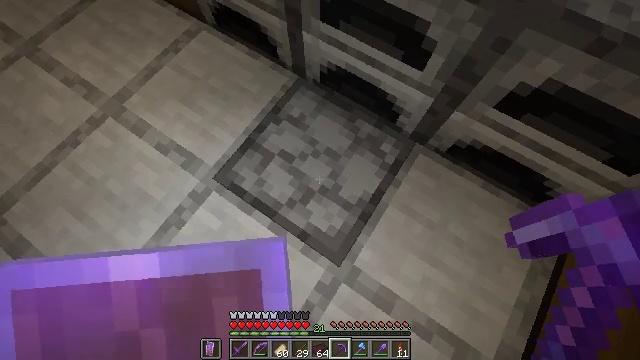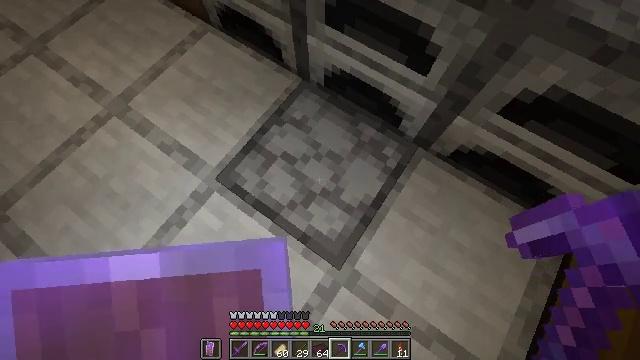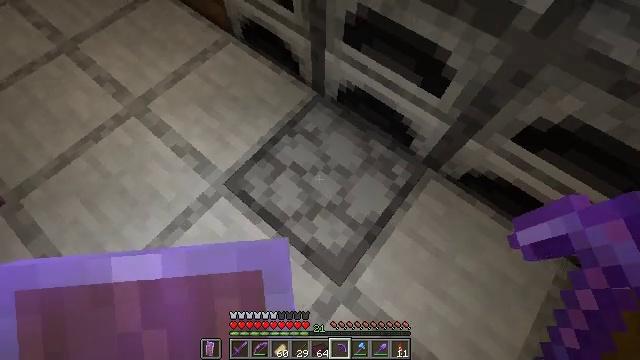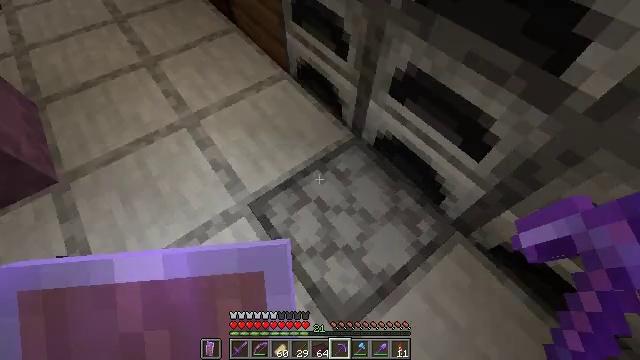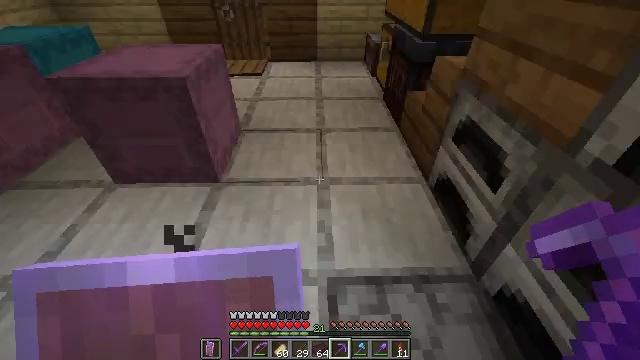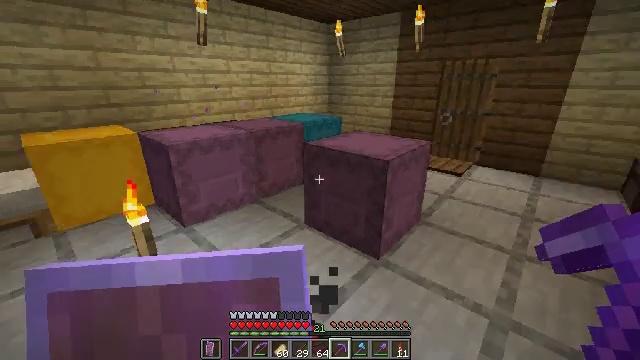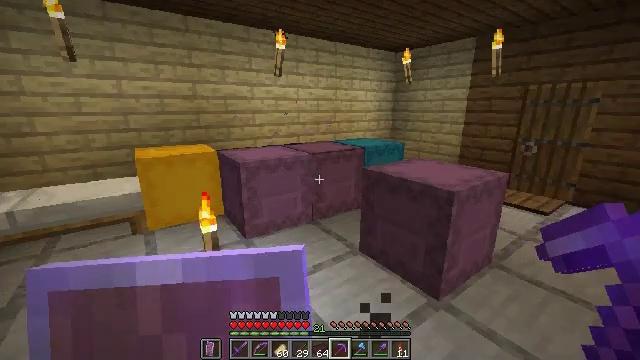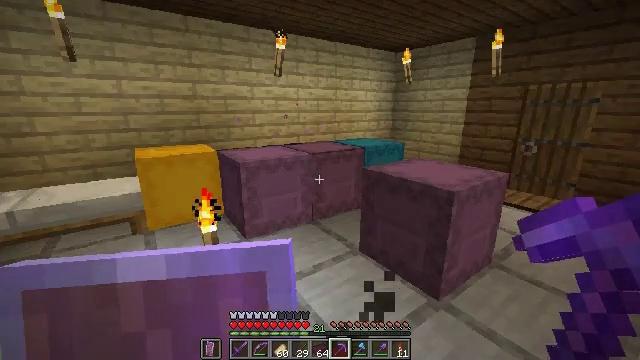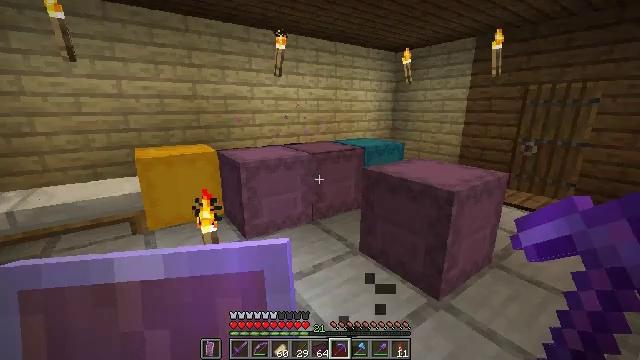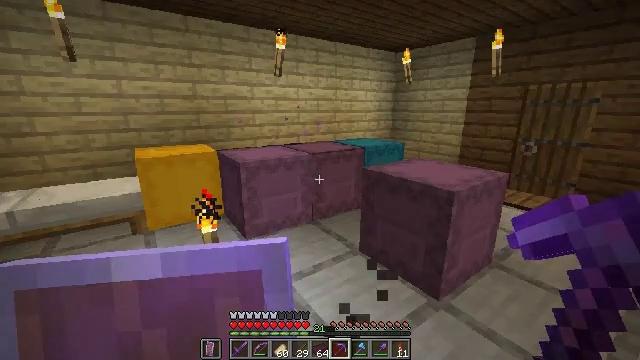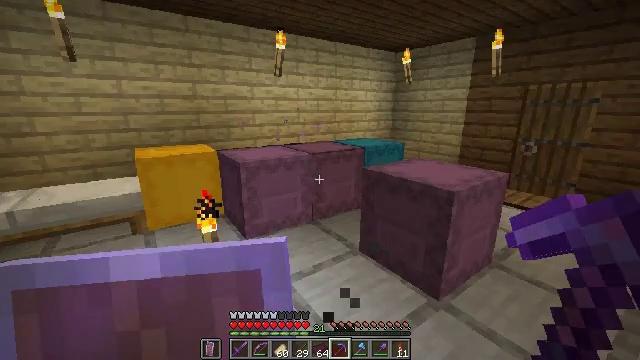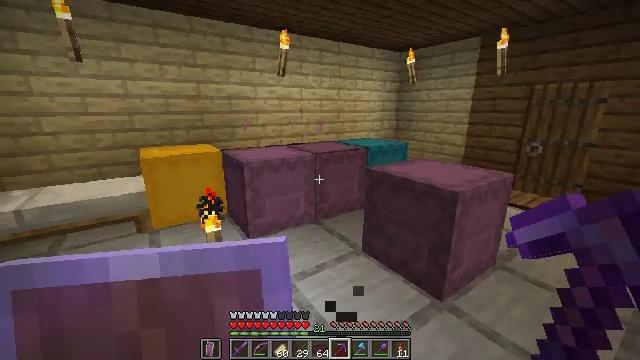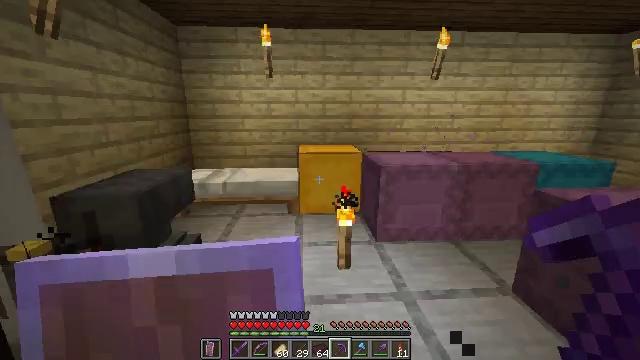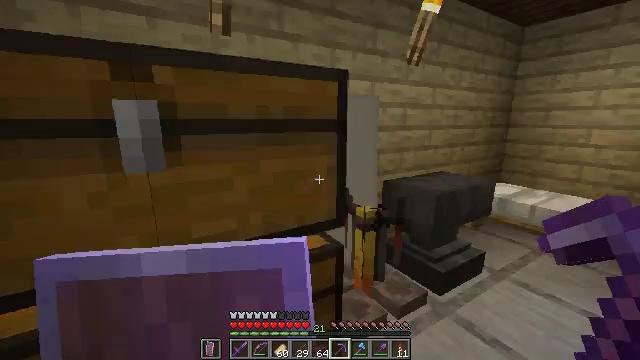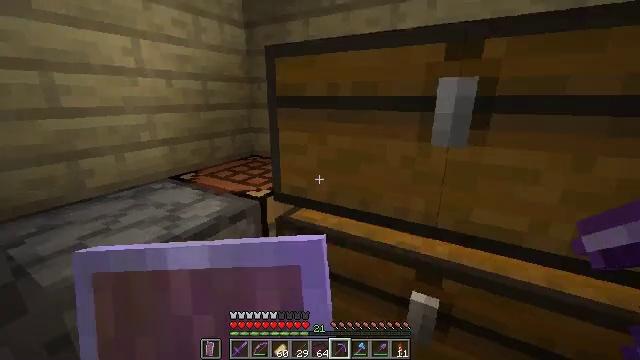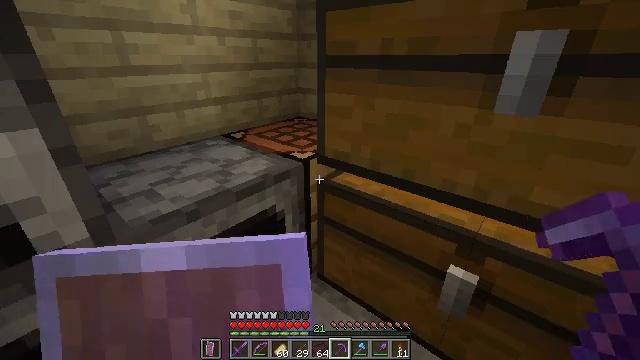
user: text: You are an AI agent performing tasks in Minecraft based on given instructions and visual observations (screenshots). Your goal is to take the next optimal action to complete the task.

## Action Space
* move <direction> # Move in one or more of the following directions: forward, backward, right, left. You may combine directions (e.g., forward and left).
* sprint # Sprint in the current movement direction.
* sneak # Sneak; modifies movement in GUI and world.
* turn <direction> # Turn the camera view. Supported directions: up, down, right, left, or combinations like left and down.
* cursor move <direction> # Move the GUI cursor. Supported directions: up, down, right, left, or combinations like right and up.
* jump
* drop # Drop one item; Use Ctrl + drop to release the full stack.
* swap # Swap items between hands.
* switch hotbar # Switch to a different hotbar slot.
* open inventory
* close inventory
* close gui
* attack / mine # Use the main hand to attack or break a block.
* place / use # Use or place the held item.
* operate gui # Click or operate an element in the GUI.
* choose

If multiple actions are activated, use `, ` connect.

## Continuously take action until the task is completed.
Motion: motion action
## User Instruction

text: Craft nether bricks from netherrack using a furnace.
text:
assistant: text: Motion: turn left
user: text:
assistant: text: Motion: turn left and up
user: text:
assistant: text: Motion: turn left and up
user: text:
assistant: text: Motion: turn left and up
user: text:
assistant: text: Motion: turn left and up
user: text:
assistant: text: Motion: turn left and up
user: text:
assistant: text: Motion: no_op
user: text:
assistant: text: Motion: no_op
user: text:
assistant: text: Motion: no_op
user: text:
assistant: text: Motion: no_op
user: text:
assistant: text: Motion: no_op
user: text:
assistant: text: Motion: turn left
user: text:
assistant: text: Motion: turn left and up
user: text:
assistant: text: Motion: turn left and down
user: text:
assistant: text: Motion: turn left and down
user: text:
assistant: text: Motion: no_op
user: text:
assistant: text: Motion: no_op
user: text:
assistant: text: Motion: no_op
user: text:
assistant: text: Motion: no_op
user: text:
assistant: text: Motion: no_op
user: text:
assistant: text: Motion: no_op
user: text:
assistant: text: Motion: no_op
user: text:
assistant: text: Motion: no_op
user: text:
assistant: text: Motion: turn left
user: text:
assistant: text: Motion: move forward, turn left and up
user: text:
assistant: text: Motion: move forward, turn left and up
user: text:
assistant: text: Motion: move forward
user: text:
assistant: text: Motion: move forward
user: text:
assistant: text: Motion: move forward, jump
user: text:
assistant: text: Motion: move forward, jump